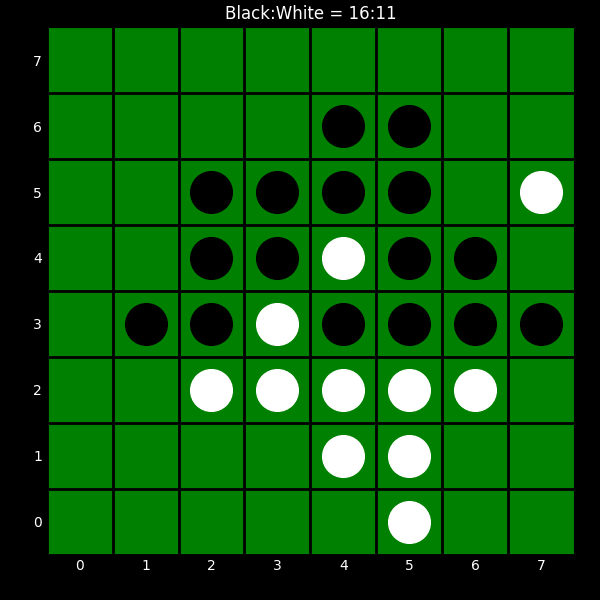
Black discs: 16
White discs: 11